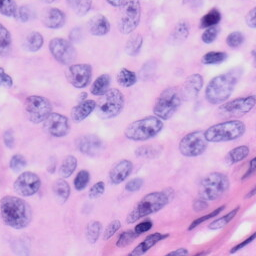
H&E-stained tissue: Skin